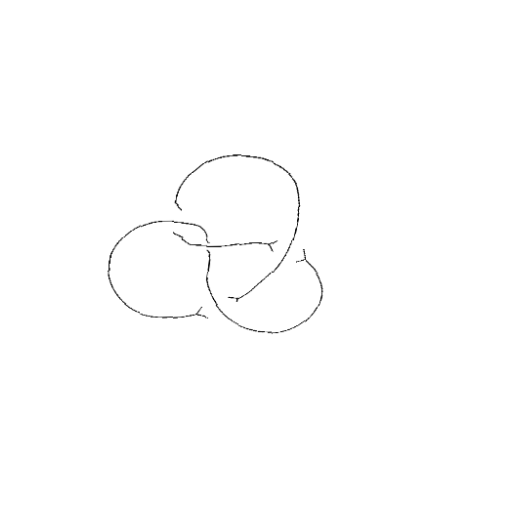
Crossing number: 4